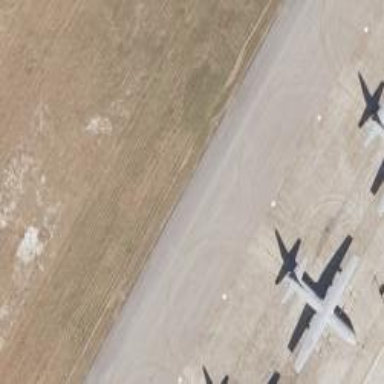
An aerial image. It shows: Image of taxiway at airport.